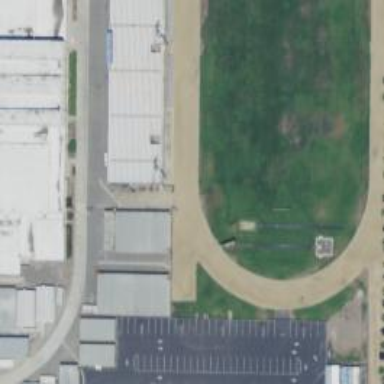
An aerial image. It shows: Track in leisure land.